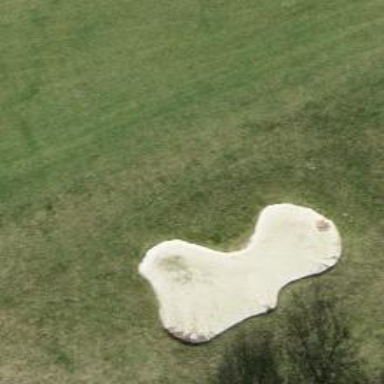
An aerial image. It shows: Sandy area is golf bunker.